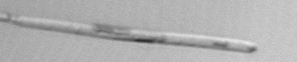
Label: Eucampia_morphytype1